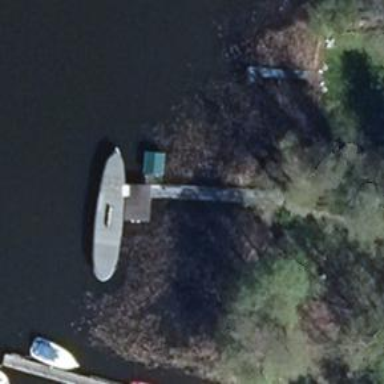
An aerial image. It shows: Man-made pier.